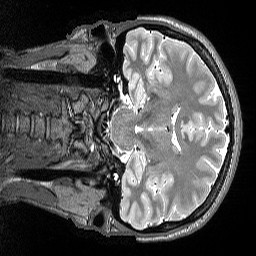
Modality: T2w
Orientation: coronal
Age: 27
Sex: female
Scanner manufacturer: siemens
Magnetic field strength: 3 T
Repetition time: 3.2 s
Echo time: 0.564 s